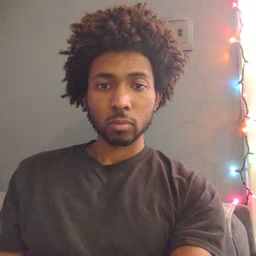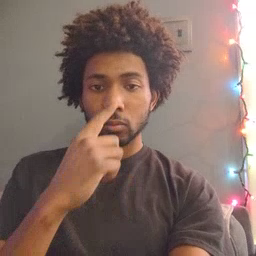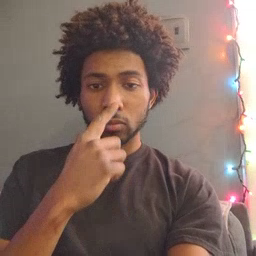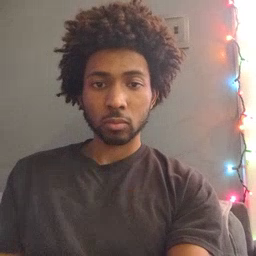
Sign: nose